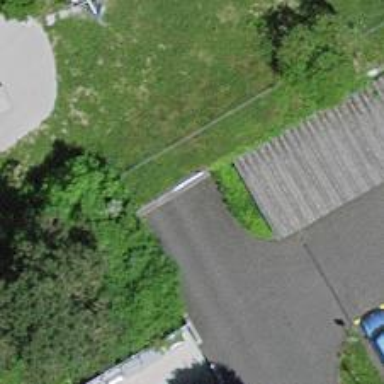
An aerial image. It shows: Parking entrance.